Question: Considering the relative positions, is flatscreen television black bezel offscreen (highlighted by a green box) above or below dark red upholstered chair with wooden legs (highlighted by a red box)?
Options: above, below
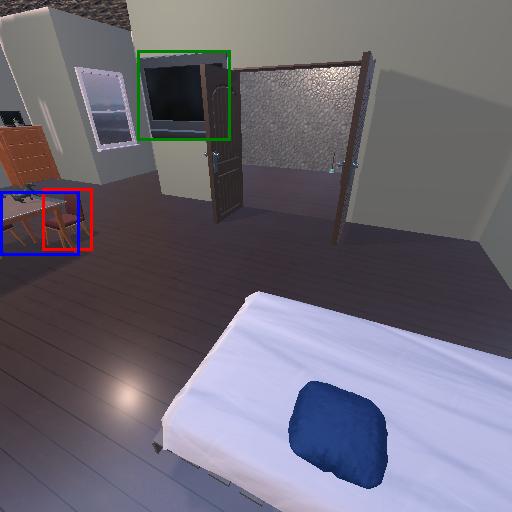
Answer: above